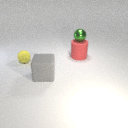
large red rubber cylinder to the right of large gray rubber cube